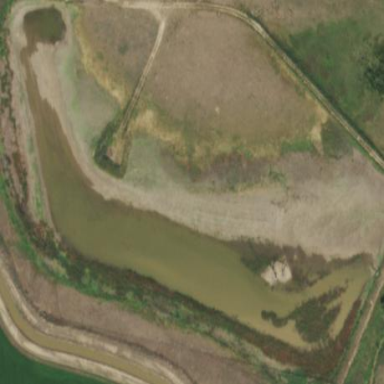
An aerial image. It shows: Retention basin used for land drainage purposes.